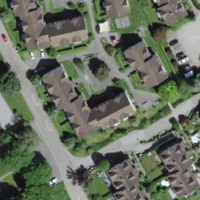
EUNIS habitat code: 54
Species observed at this site:
Lonicera acuminata